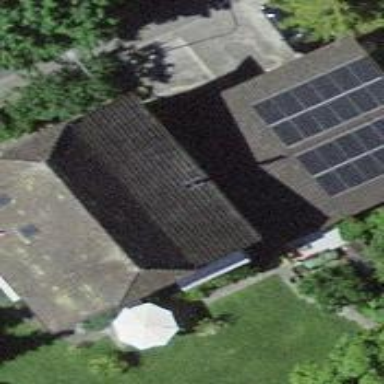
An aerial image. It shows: Detached building with hipped roof.